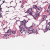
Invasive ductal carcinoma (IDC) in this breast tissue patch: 0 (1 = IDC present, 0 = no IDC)